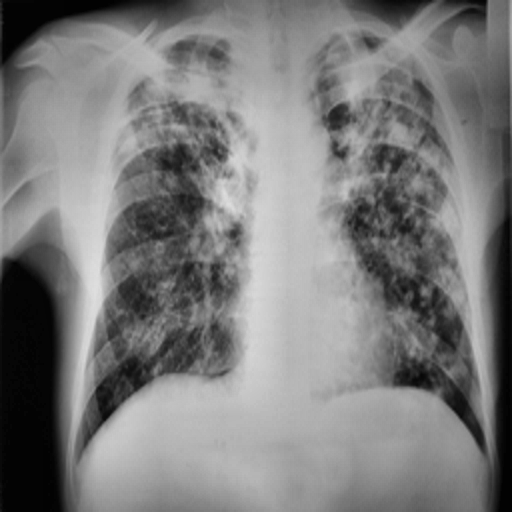
Finding: TUBERCULOSIS